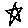
Label: star